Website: lowes
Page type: account-selection
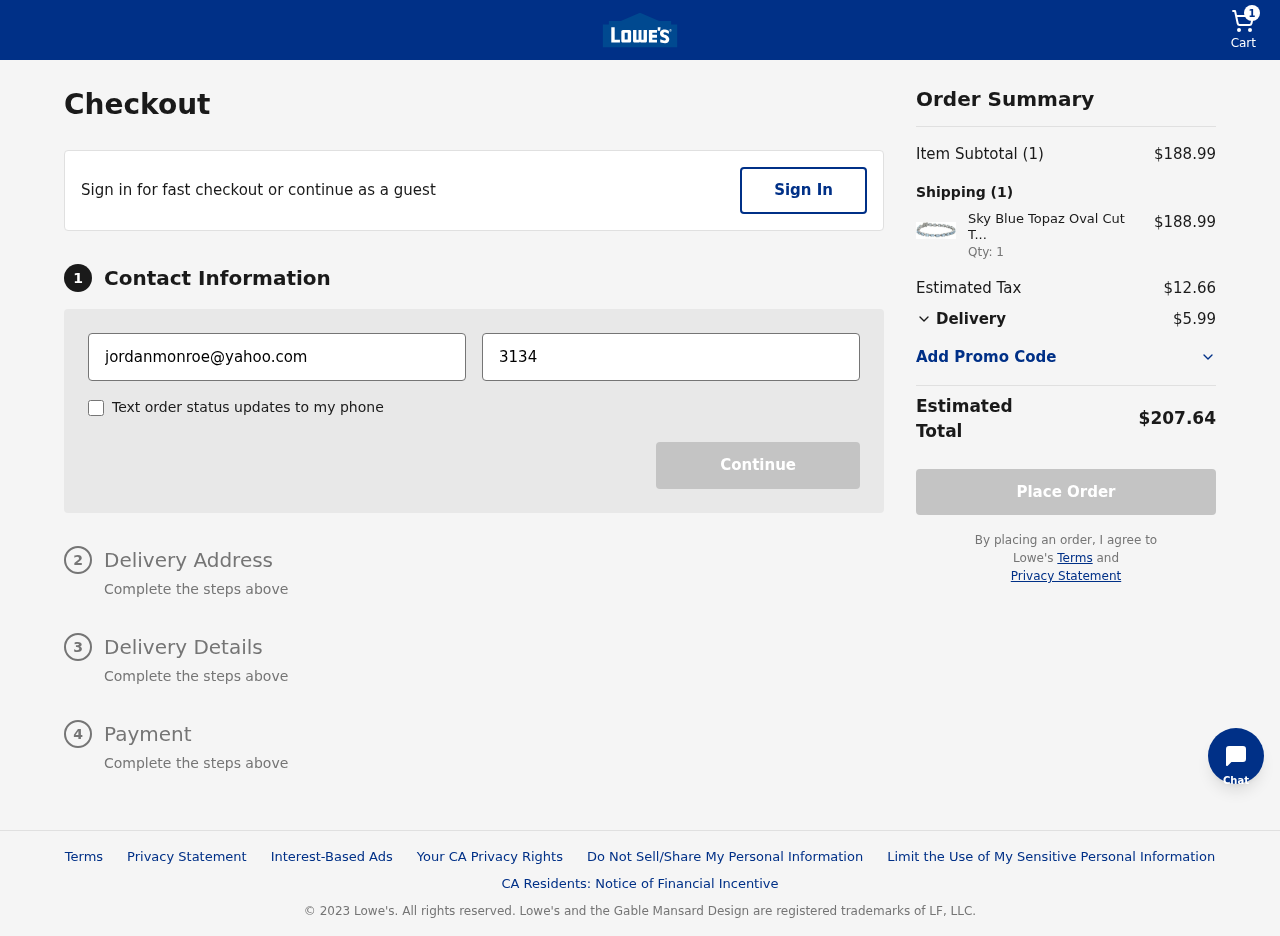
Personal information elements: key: PII_EMAIL
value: jordanmonroe@yahoo.com
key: PII_PHONE
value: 3134949131
Product elements: key: PRODUCT1_NAME
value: Sky Blue Topaz Oval Cut Tennis Bracelet in Sterling Silver (11.5 cttw)
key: PRODUCT1_PRICE
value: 188.99
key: PRODUCT1_QUANTITY
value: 1
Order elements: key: ORDER_NUM_ITEMS
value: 1
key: ORDER_SUBTOTAL
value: $188.99
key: ORDER_TAX
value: $12.66
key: ORDER_SHIPPING_COST
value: $5.99
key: ORDER_TOTAL
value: $207.64